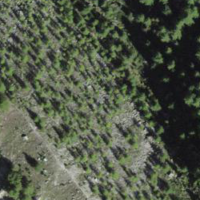
EUNIS habitat code: 48
Species observed at this site:
Dryas octopetala